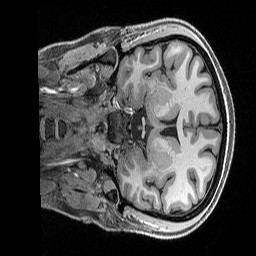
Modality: T1w
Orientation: coronal
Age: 28
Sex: female
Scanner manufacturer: siemens
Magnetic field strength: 3 T
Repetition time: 2.5 s
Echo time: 0.00296 s